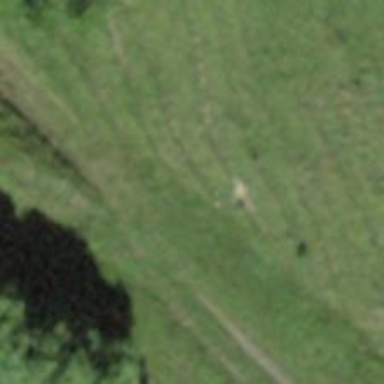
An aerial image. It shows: Grassy path.